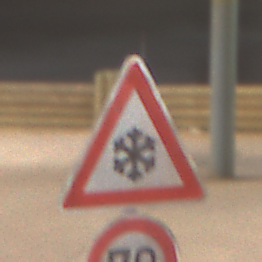
Verkehrszeichen: SchneeOderEisglaette
Zusatzzeichen unten: Geschwindigkeit70
Umgebung: Outdoor, Urban
Tageszeit: Night
Wetter: PartlyCloudy
Licht: Artificial
Jahreszeit: NotSpecified
Kontrast: HighContrast